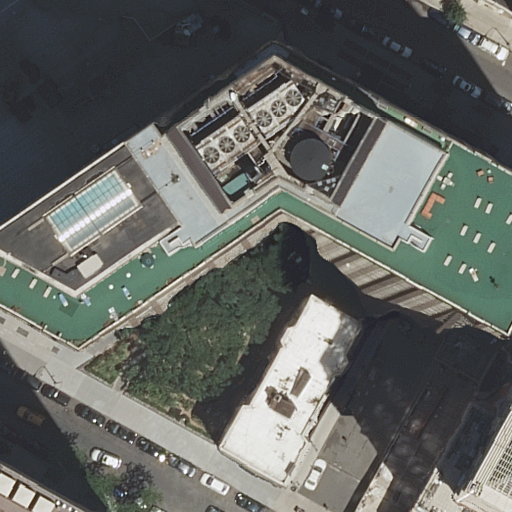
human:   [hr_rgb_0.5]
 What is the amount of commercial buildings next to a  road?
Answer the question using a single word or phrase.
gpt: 0

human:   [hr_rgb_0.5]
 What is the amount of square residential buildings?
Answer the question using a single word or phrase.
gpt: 0

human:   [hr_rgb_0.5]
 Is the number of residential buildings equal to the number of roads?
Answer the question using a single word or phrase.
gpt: no

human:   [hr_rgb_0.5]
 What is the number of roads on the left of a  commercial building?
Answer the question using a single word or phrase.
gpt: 0

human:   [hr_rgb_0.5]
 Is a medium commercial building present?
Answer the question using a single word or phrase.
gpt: no

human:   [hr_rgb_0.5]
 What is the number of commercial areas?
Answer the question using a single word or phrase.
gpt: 0

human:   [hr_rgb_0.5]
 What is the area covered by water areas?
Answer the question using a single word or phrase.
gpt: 0m2

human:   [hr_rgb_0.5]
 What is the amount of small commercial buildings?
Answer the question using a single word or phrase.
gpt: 0

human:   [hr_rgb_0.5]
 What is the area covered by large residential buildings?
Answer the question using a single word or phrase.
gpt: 507m2

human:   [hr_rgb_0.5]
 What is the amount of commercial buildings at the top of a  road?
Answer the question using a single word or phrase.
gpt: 0

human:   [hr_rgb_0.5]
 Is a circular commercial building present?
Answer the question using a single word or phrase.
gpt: no

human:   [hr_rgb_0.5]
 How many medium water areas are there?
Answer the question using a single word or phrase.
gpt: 0

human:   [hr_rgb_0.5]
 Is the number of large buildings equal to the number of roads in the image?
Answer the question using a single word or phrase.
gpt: no

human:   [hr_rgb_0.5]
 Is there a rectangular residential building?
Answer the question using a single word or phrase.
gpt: yes

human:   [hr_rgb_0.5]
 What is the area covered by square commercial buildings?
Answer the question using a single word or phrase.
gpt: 0m2

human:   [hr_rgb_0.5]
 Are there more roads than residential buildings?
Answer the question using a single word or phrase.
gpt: no

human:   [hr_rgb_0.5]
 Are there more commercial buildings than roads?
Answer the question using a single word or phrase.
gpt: no

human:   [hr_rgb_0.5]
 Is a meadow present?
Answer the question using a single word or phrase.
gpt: no

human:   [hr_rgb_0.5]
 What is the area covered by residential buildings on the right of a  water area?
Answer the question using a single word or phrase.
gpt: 0m2

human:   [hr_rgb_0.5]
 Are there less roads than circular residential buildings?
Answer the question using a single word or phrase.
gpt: no

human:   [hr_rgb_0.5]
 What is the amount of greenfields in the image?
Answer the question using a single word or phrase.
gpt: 0

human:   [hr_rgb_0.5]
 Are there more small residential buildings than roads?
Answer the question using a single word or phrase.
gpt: no

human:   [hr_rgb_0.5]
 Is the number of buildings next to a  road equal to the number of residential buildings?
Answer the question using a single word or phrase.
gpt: yes

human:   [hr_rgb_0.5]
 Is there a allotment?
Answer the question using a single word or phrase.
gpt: no

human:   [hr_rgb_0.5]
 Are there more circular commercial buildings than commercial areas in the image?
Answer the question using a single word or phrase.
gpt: no

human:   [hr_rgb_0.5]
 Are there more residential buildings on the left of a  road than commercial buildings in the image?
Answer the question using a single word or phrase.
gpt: yes

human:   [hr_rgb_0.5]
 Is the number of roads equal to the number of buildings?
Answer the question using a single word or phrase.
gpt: no

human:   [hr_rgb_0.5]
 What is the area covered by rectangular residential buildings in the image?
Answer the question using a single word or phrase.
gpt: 517m2

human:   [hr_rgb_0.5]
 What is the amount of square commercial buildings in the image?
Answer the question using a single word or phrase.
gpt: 0

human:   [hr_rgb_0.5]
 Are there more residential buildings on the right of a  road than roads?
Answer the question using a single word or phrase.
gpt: yes

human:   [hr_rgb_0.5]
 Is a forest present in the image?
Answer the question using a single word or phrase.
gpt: no

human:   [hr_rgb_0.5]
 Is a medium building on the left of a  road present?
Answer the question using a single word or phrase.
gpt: yes

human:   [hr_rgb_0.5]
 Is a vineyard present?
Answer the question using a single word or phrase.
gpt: no

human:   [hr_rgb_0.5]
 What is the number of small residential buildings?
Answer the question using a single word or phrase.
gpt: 0

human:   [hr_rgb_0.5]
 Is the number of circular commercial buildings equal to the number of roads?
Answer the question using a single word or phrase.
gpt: no

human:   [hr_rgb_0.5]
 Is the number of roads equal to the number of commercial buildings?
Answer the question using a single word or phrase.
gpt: no